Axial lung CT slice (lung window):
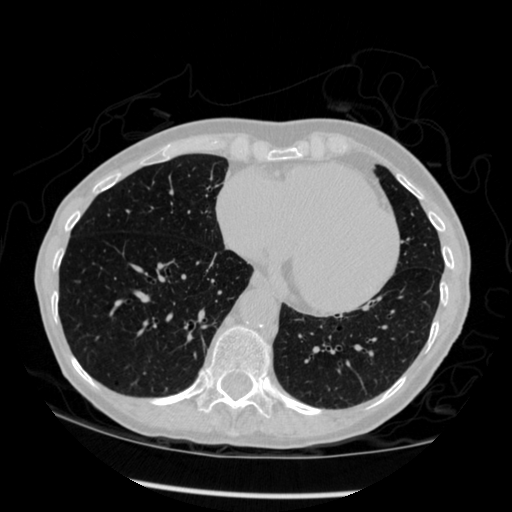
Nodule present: no